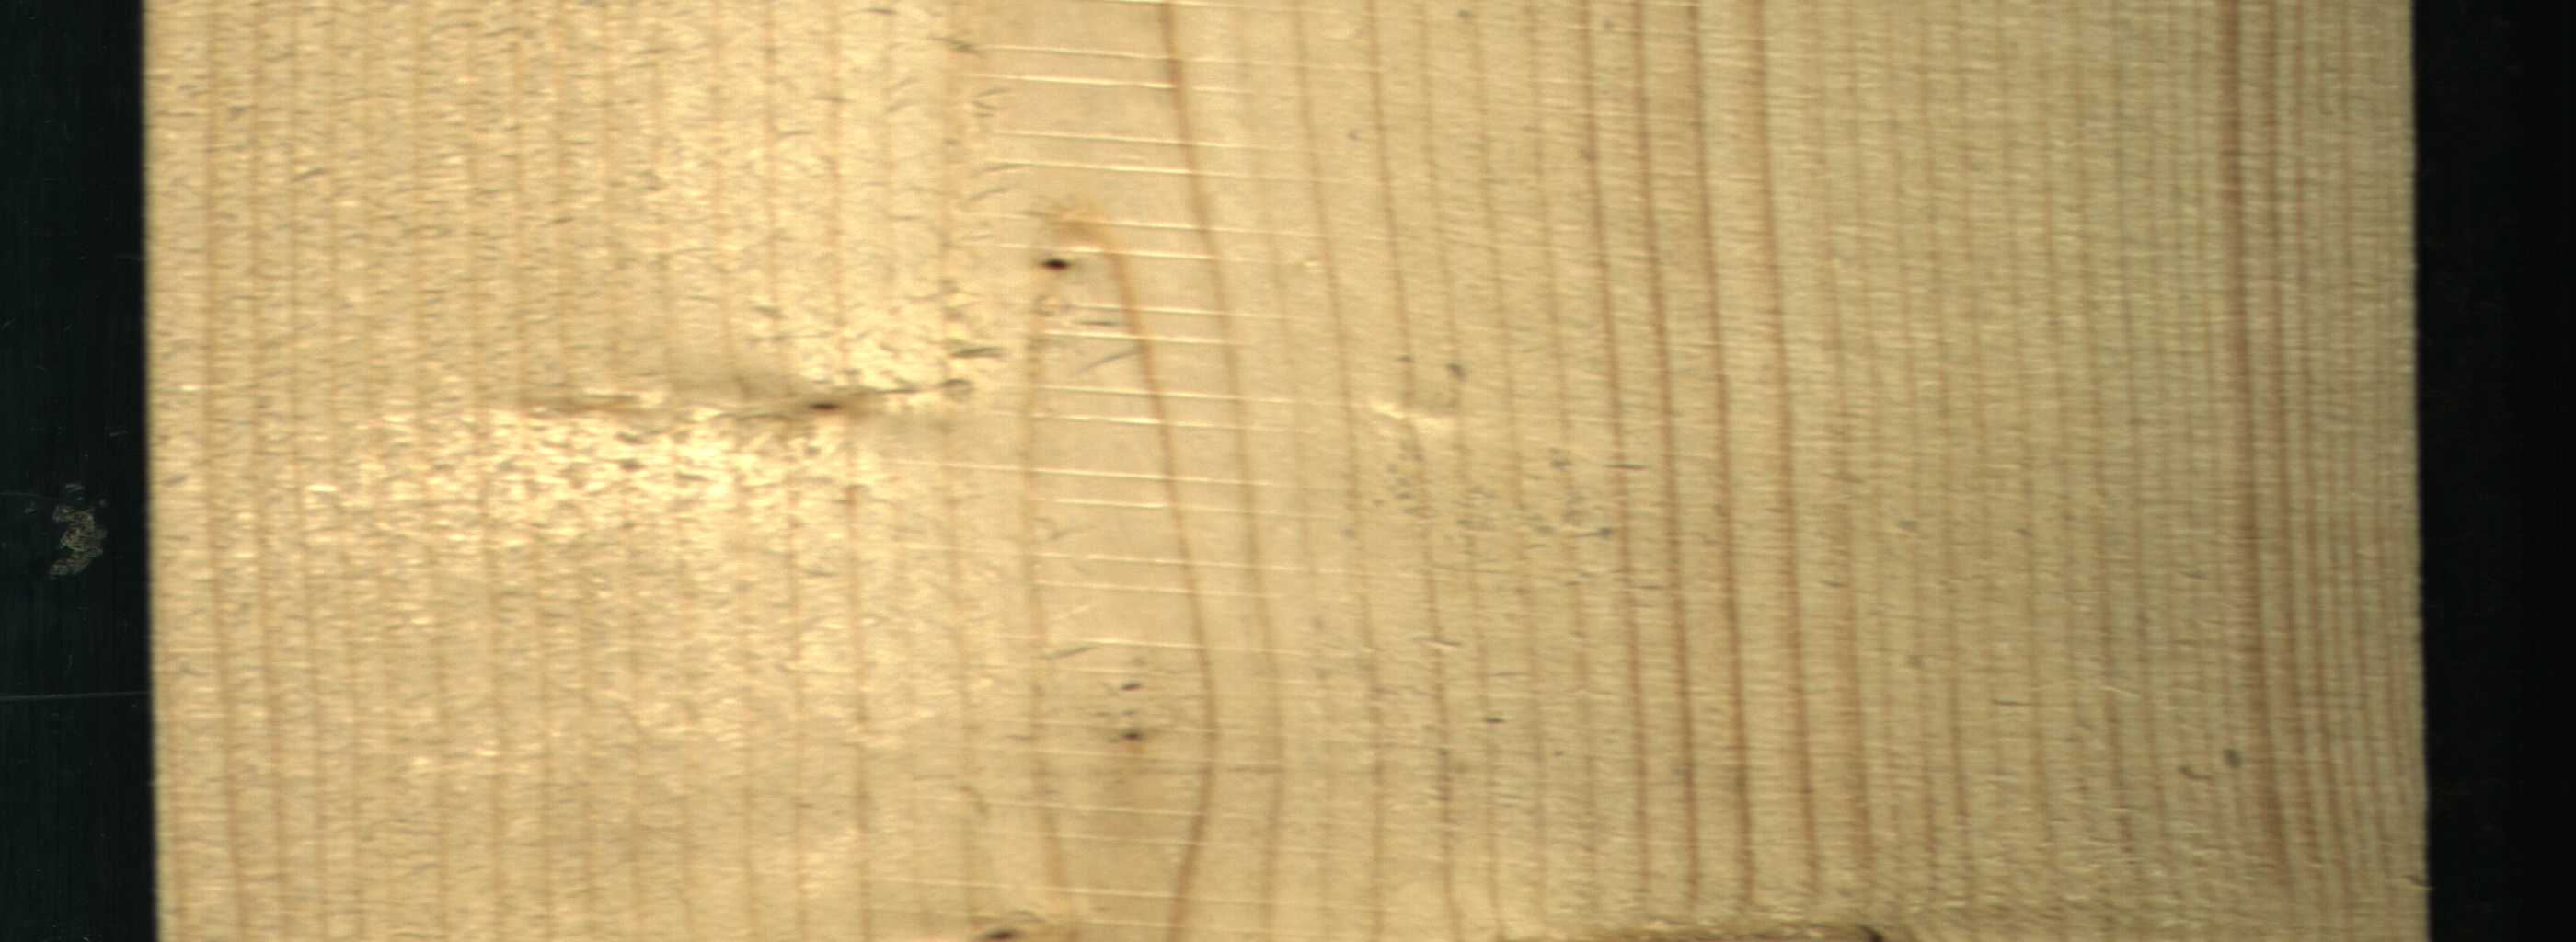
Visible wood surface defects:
Live_Knot
Live_Knot